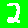
Digit: 2